Question: I have Windows 7 installation with 32 bit JDK.
When I try to run MuleStudio.exe I get the following error:

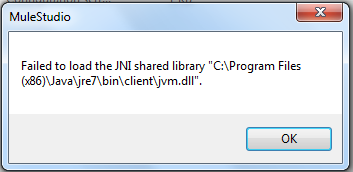
Answer: You need to download the 32 bit edition, which is rather hard to find on the first page.
The link is valid just for Mule Studio and not for the new Anypoint Studio. Basically think link is just for historical purposes here and there is a 99% chance this is the wrong link for you.
<URL> and select the 32 bit version.